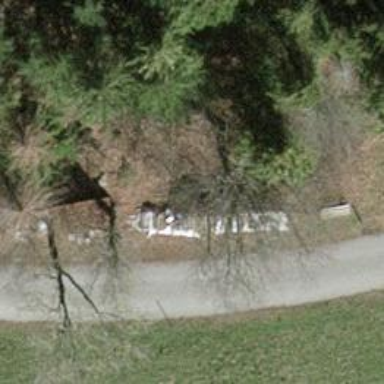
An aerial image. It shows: Bench for seating.